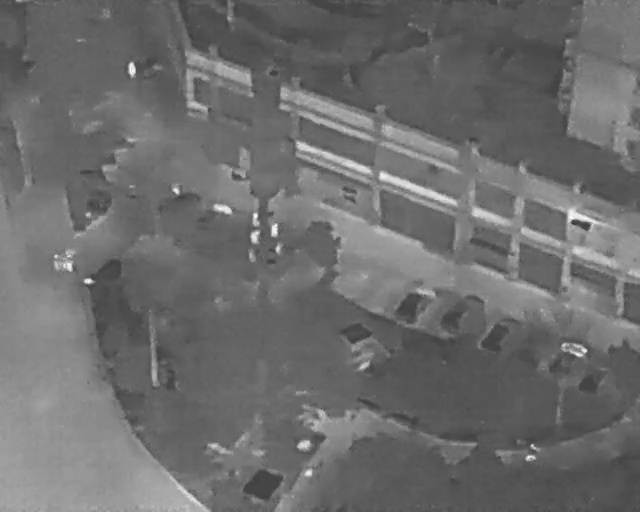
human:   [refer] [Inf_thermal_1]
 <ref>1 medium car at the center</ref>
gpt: <box>[[61, 56, 68, 62, 34]]</box>

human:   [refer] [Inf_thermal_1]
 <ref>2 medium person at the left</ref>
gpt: <box>[[9, 50, 12, 52, 2], [7, 50, 10, 52, 169]]</box>

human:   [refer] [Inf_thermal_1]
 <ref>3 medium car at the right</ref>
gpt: <box>[[68, 58, 76, 64, 39], [74, 62, 82, 67, 35], [85, 67, 92, 72, 37]]</box>